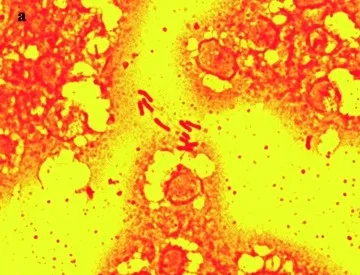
Cell morphology, Gram staining and colony morphology of isolated bacterium. A) Gram-stain-negative rods from blood culture bottle were observed (magnification x1000).
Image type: pathology (gram)